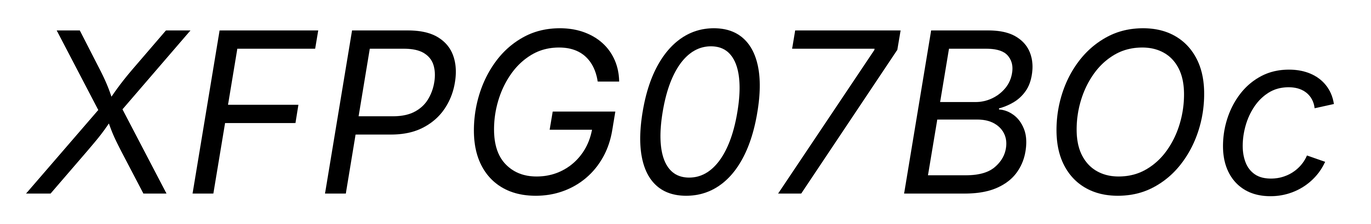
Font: Inter-Italic_Italic